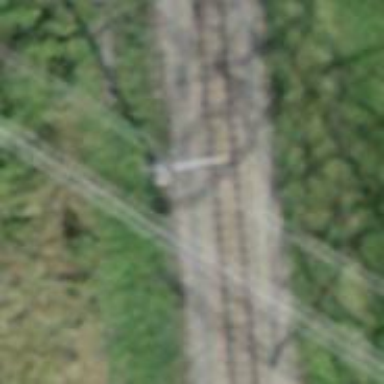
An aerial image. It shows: Power pole.